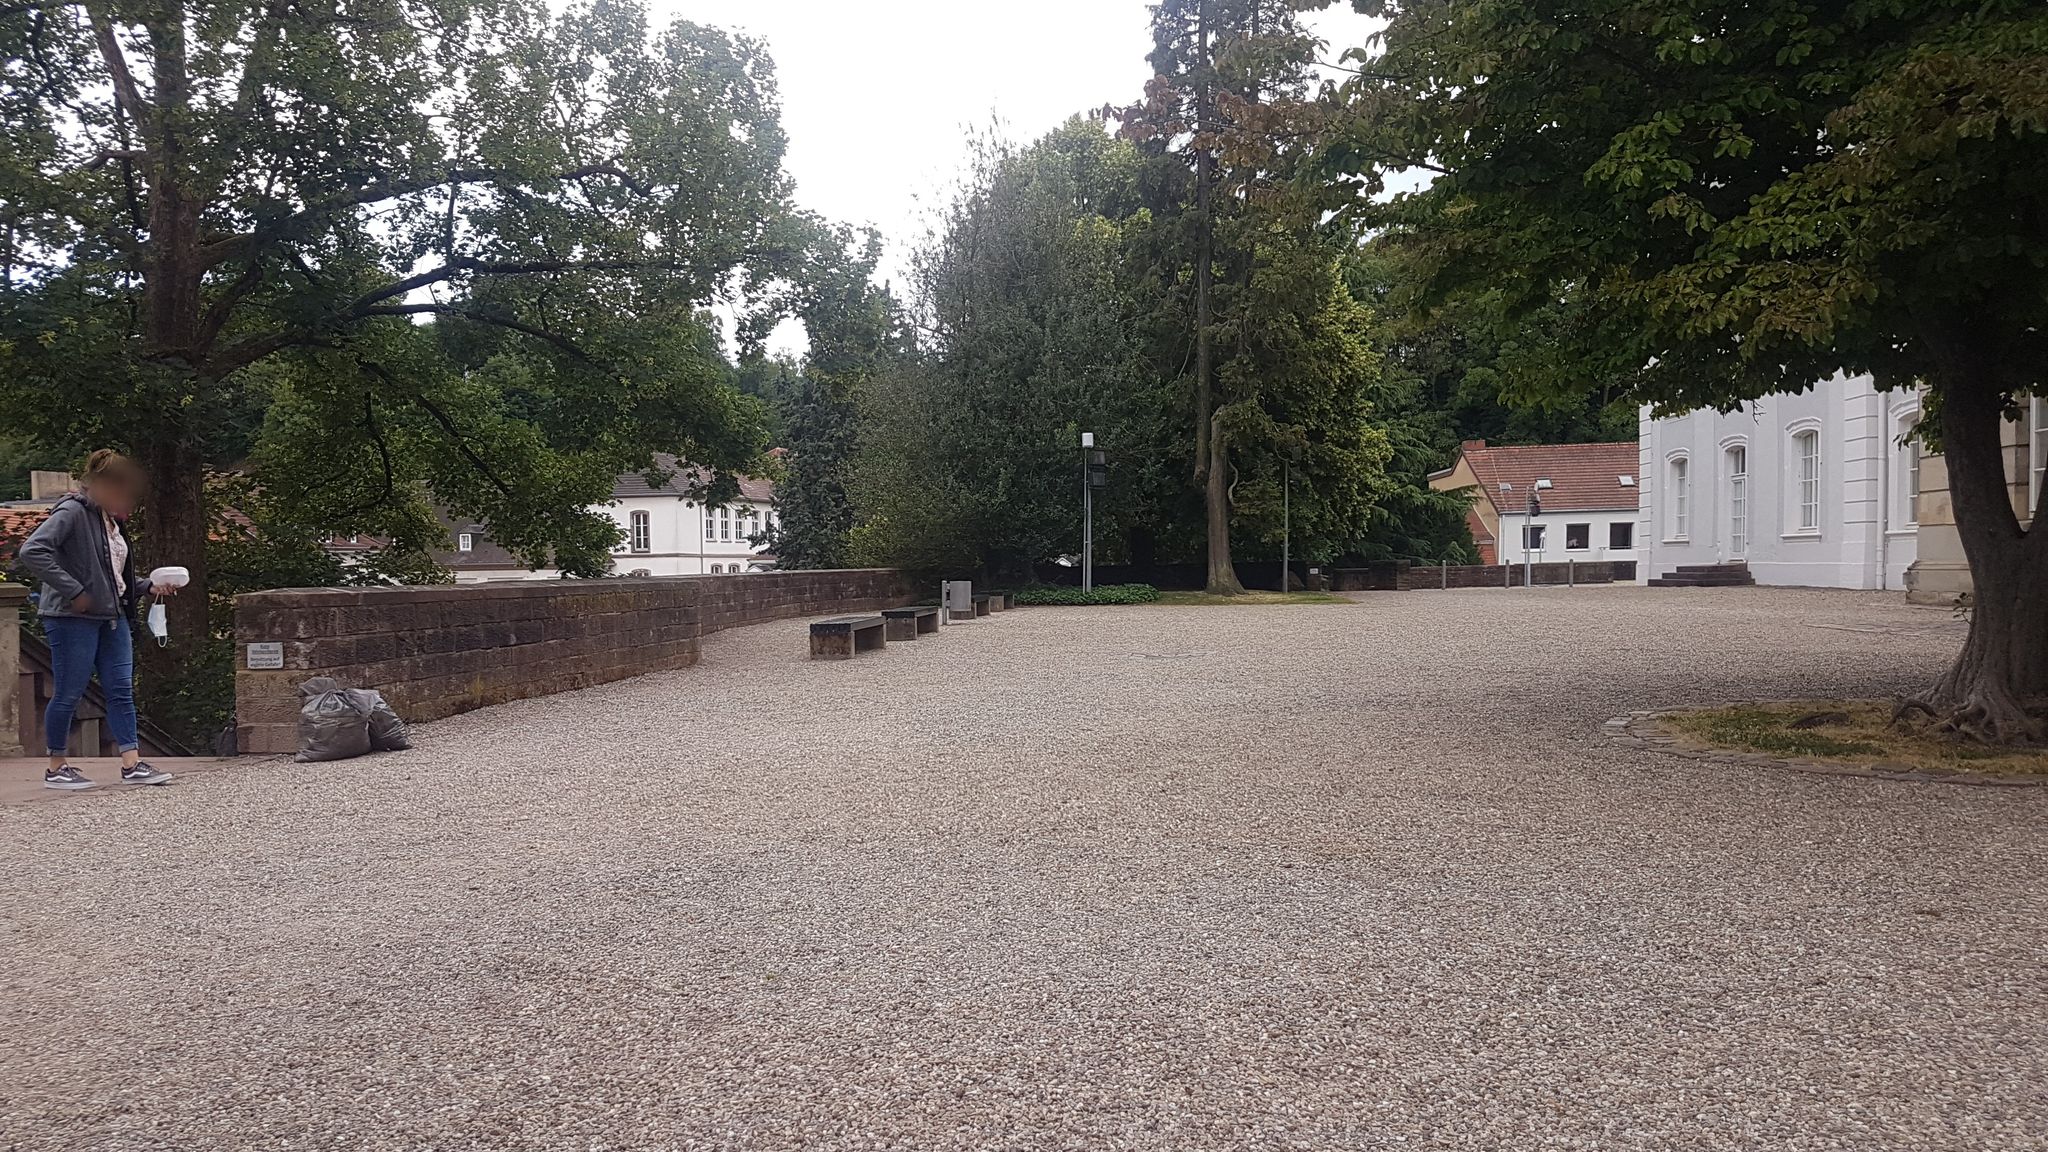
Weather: clear
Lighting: day
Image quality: good
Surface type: walking surface
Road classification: path
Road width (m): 1.8
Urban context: urban centre
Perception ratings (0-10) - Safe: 7.37, Lively: 5.6, Beautiful: 8.27, Boring: 5.12, Depressing: 0.72, Wealthy: 4.82